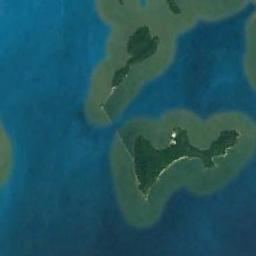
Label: island